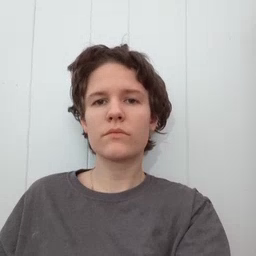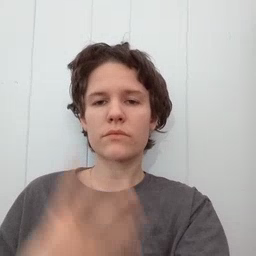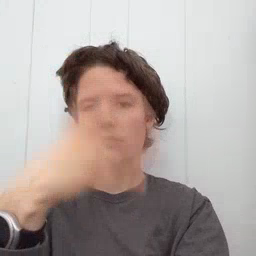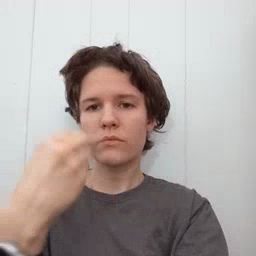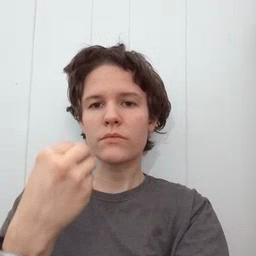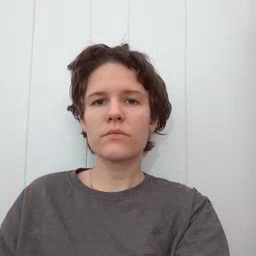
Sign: pretty